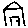
Label: house